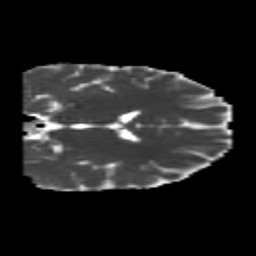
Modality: MD
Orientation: coronal
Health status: healthy
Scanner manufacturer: philips
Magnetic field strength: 3 T
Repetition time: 6.964 s
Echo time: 0.092 s